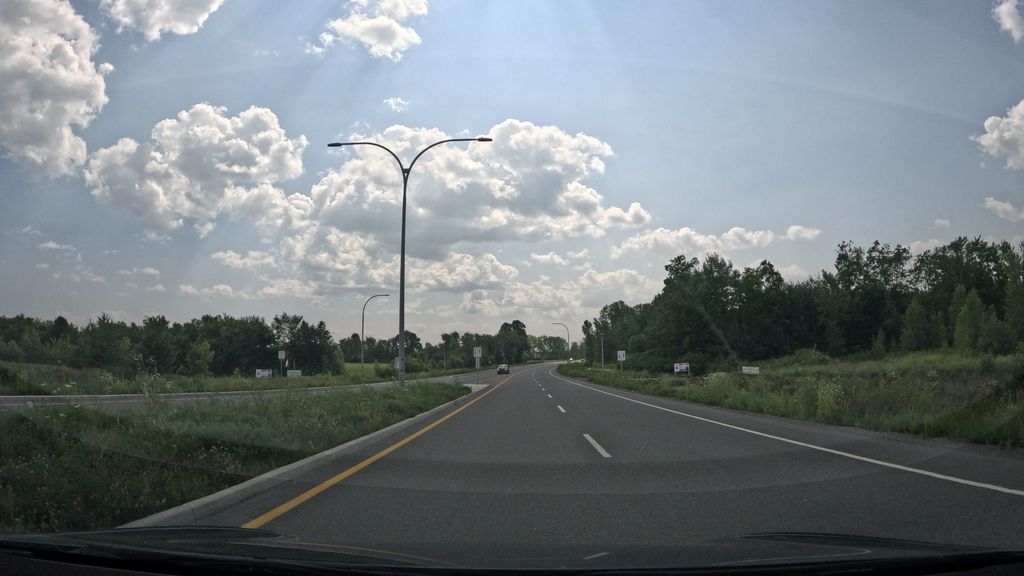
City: montreal